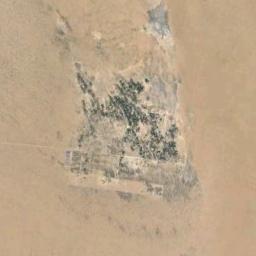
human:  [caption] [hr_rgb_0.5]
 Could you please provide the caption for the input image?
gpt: The yellow desert is next to the bare land .

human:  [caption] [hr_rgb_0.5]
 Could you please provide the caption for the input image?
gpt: The light yellow desert covers the brown bare land .

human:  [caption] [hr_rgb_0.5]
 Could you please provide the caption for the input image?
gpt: There are many lines in the desert .

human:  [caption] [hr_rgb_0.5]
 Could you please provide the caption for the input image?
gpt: The desert has yellow sand and a small hill .

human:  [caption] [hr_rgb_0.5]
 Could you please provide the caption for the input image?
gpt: A desert covered with sand and some bare land .